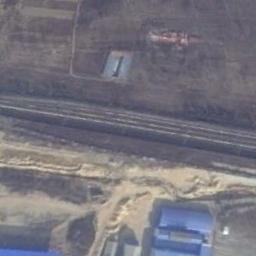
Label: railway